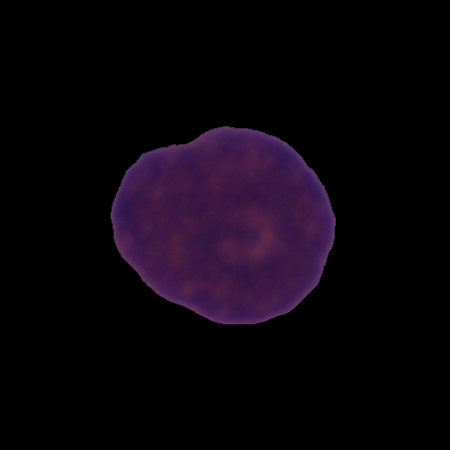
Label: cancer